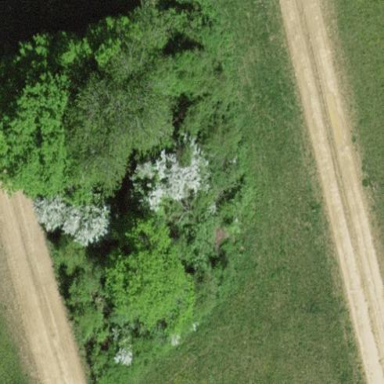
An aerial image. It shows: Forest area.